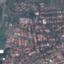
Label: Residential